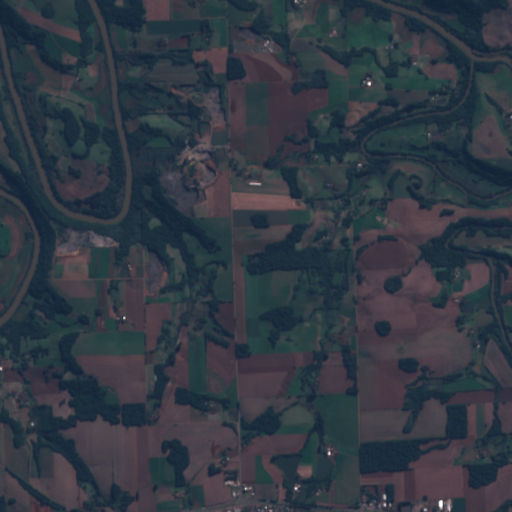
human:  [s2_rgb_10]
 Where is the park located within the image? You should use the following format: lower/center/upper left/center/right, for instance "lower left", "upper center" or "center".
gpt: The park is located in the lower right of the image.
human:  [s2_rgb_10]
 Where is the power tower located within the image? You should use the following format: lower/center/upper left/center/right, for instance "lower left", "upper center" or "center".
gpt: The power tower is located in the lower of the image.
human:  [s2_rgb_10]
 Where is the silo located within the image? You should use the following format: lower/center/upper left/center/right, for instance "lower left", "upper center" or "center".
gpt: The silo is located in the lower right of the image.
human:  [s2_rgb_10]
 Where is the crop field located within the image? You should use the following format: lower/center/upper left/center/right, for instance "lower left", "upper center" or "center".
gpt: There is no crop field in the image.